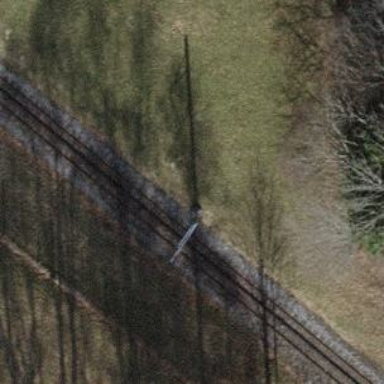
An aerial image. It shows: Railway milestone.